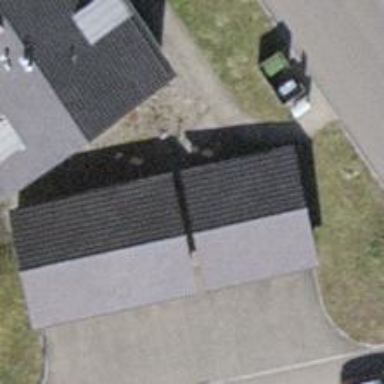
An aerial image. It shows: Garages with tile roofs.